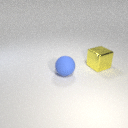
large yellow metal cube behind large blue rubber sphere